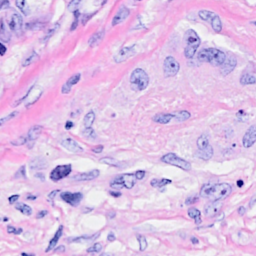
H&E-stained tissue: Breast